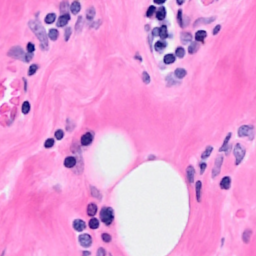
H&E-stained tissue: Breast